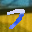
Label: 7